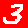
Digit: 3